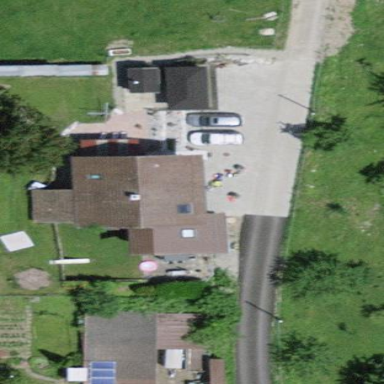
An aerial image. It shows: Residential building.